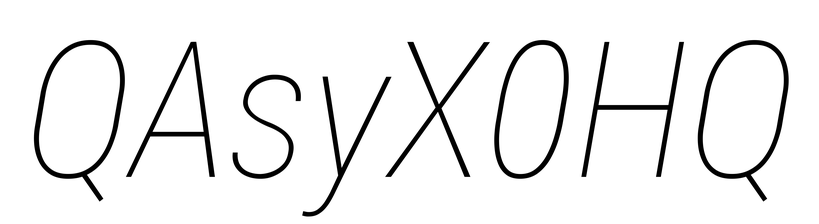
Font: Roboto-Italic_Condensed_Thin_Italic